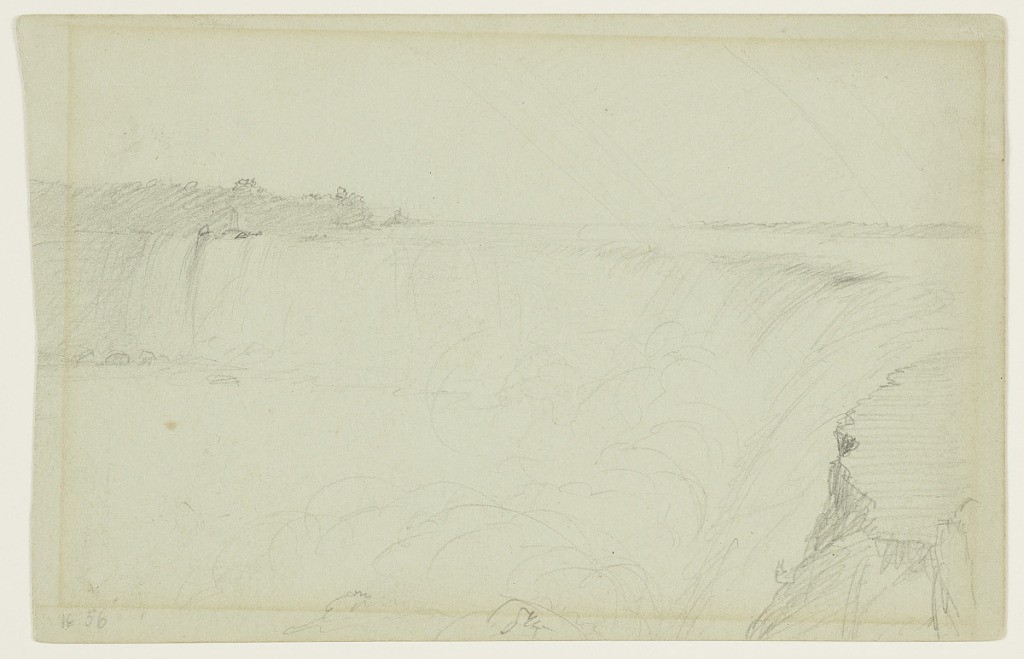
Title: Horseshoe Falls with a Double Rainbow, Niagara River, Canada
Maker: Frederic Edwin Church, American, 1826–1900
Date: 1856
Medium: Graphite on gray-green wove paper
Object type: Drawing
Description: Landscape sketch showing a view of a double rainbow over Horseshoe Falls of the Niagara River, as seen from the Canadian bank. In the foreground at right, the craggy edge of a nearby cliff is visible, while the majestic arch of Horsehoe Falls curves from the foreground at right to the middle distance at center. Water cascades in voluminous ribbons and kicks up clouds of mist at the base of the falls. Terrapin Tower and Goat Island are visible in the distance at left. At right, the bases of two rainbows arch over the falls and out of view.